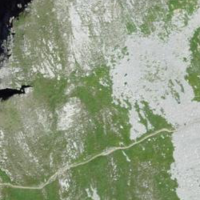
EUNIS habitat code: 31
Species observed at this site:
Euphorbia cyparissias
Gentianella campestris